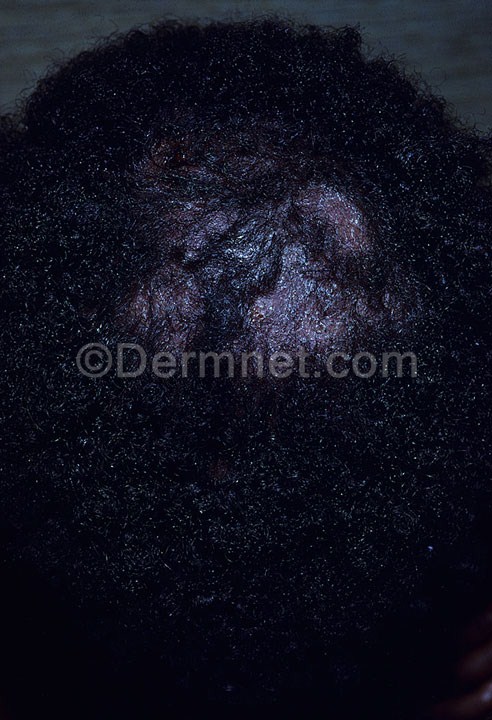
Disease: Tinea Ringworm Candidiasis and other Fungal Infections